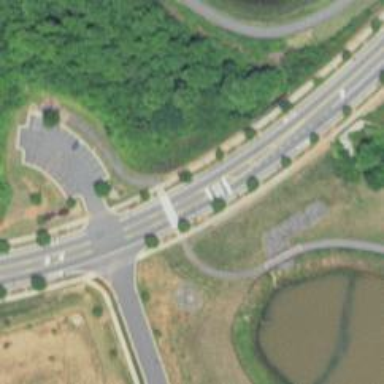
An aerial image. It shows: Asphalt footway with marked crossing. The trail visibility is excellent.